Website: lowes
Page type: cart
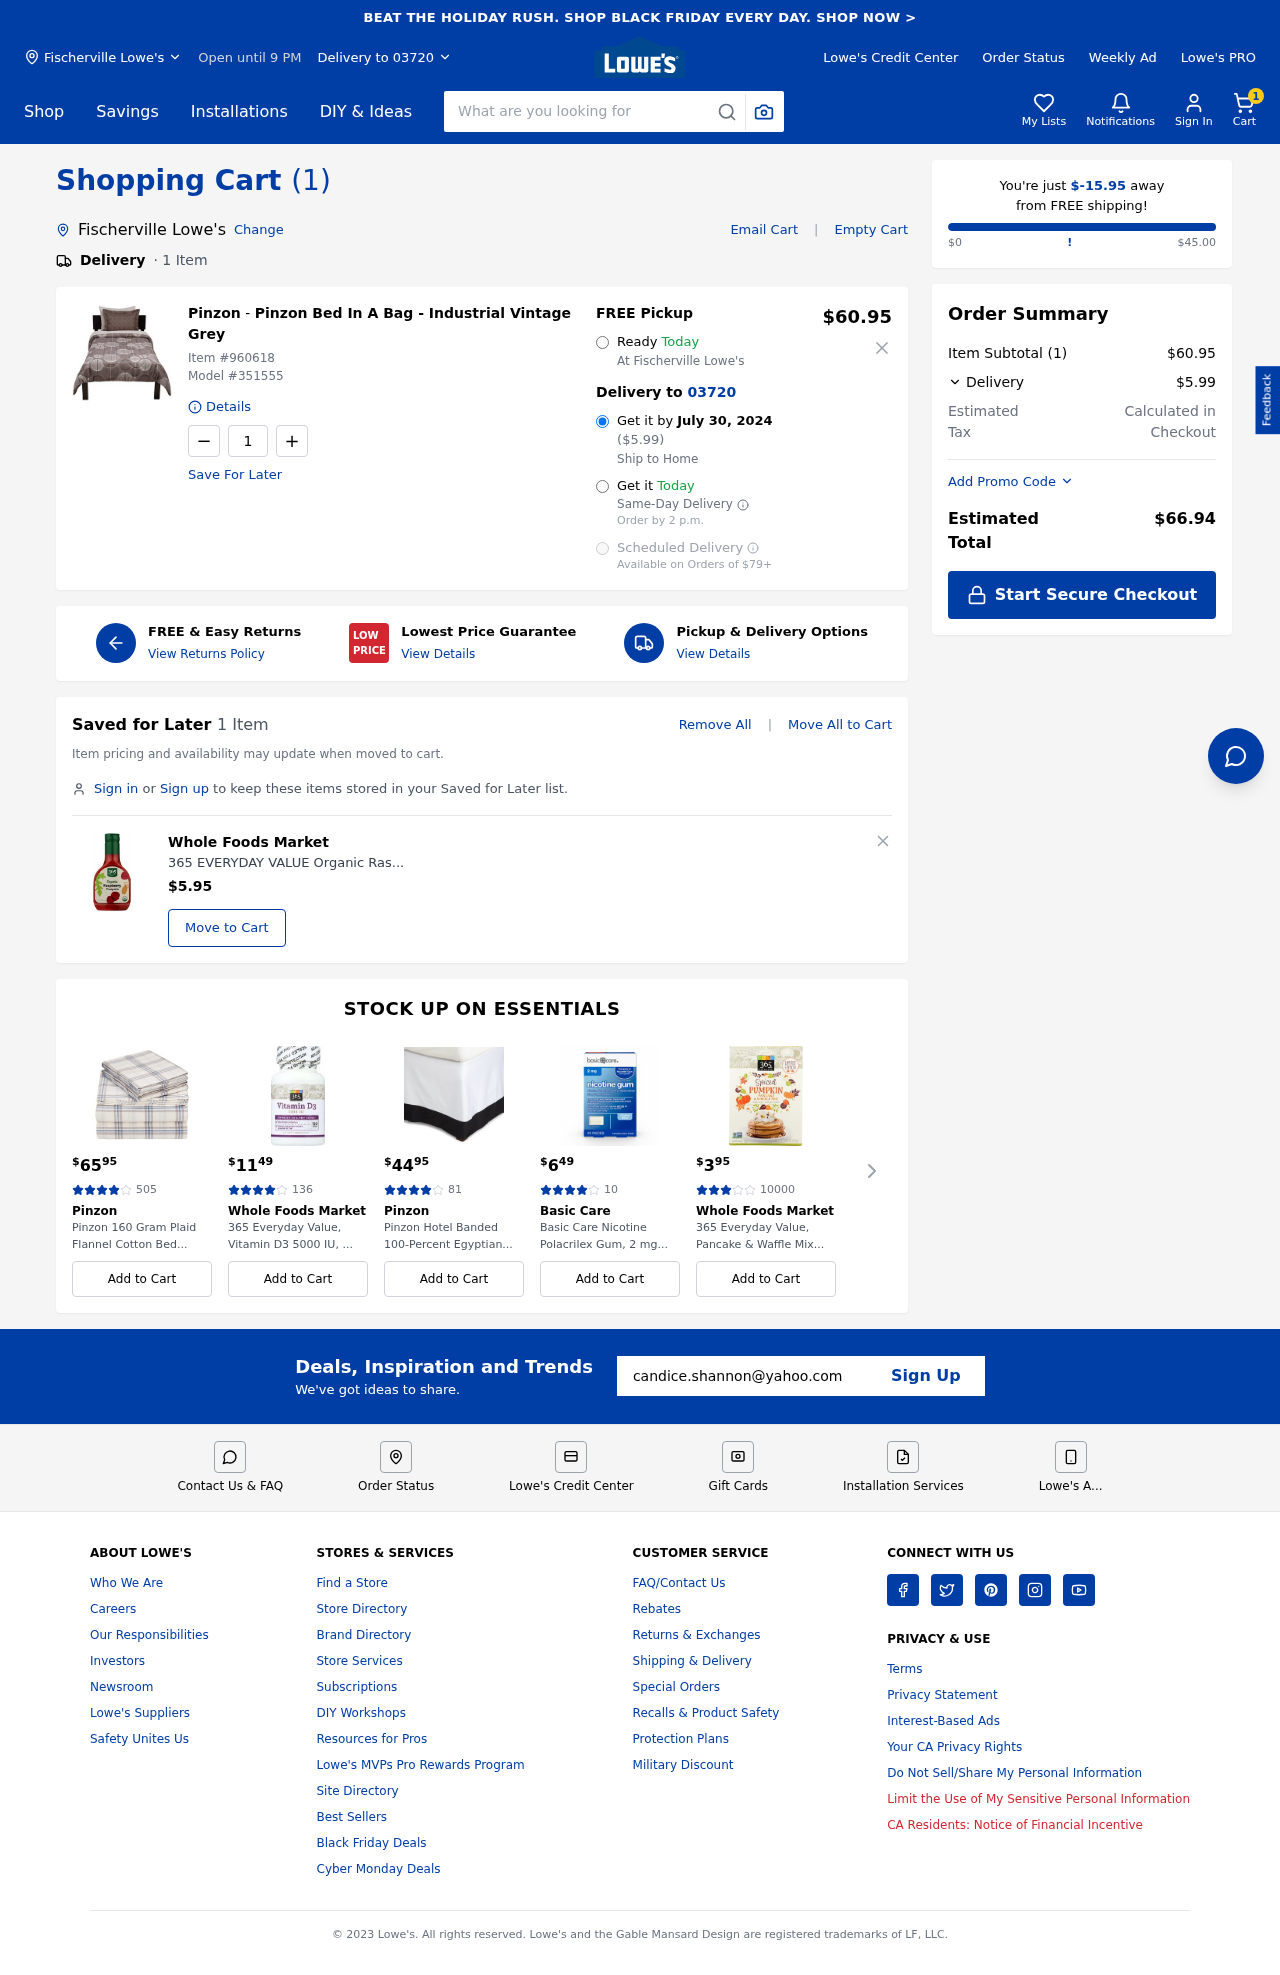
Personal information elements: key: PII_CITY
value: Fischerville Lowe's
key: PII_EMAIL
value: candice.shannon@yahoo.com
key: PII_POSTCODE
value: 03720
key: PII_CITY2
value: Fischerville Lowe's
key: PII_CITY3
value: Fischerville
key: PII_POSTCODE2
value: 03720
Product elements: key: PRODUCT1_BRAND
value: Pinzon
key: PRODUCT1_NAME
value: Pinzon Bed In A Bag - Industrial Vintage Grey
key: PRODUCT1_PRICE
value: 60.95
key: PRODUCT1_QUANTITY
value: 1
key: PRODUCT2_BRAND
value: Whole Foods Market
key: PRODUCT2_NAME
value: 365 EVERYDAY VALUE Organic Raspberry Vinaigrette, 16 FZ
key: PRODUCT2_PRICE
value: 5.95
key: PRODUCT1_ITEM_NUMBER
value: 960618
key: PRODUCT1_MODEL_NUMBER
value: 351555
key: PRODUCT3_PRICE
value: $6595
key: PRODUCT3_NUM_RATINGS
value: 505
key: PRODUCT3_BRAND
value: Pinzon
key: PRODUCT3_NAME
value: Pinzon 160 Gram Plaid Flannel Cotton Bed...
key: PRODUCT4_PRICE
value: $1149
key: PRODUCT4_NUM_RATINGS
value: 136
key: PRODUCT4_BRAND
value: Whole Foods Market
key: PRODUCT4_NAME
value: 365 Everyday Value, Vitamin D3 5000 IU, ...
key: PRODUCT5_PRICE
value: $4495
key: PRODUCT5_NUM_RATINGS
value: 81
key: PRODUCT5_BRAND
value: Pinzon
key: PRODUCT5_NAME
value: Pinzon Hotel Banded 100-Percent Egyptian...
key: PRODUCT6_PRICE
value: $649
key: PRODUCT6_NUM_RATINGS
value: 10
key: PRODUCT6_BRAND
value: Basic Care
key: PRODUCT6_NAME
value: Basic Care Nicotine Polacrilex Gum, 2 mg...
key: PRODUCT7_PRICE
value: $395
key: PRODUCT7_NUM_RATINGS
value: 10000
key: PRODUCT7_BRAND
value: Whole Foods Market
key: PRODUCT7_NAME
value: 365 Everyday Value, Pancake & Waffle Mix...
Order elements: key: ORDER_NUM_ITEMS
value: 1
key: ORDER_DELIVERY_DATE
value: July 30, 2024
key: ORDER_SHIPPING_COST2
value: $5.99
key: ORDER_SHIPPING_AWAY
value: $-15.95
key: ORDER_SUBTOTAL
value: $60.95
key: ORDER_SHIPPING_COST
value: $5.99
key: ORDER_TOTAL
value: $66.94
Search elements: key: HEADER_SEARCH
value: What are you looking for
Other elements: key: SAVED_NUM_ITEMS
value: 1 Item